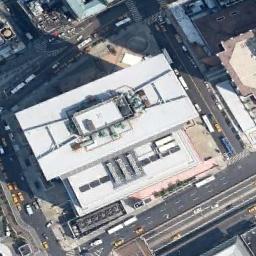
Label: commercial_area